Question:
I want to implement search for the country/state/city or nearby places in my android map Application, I know this question has already been asked <URL> post but after reading some comments I lost hope.So if anyone has implemented places api in android??
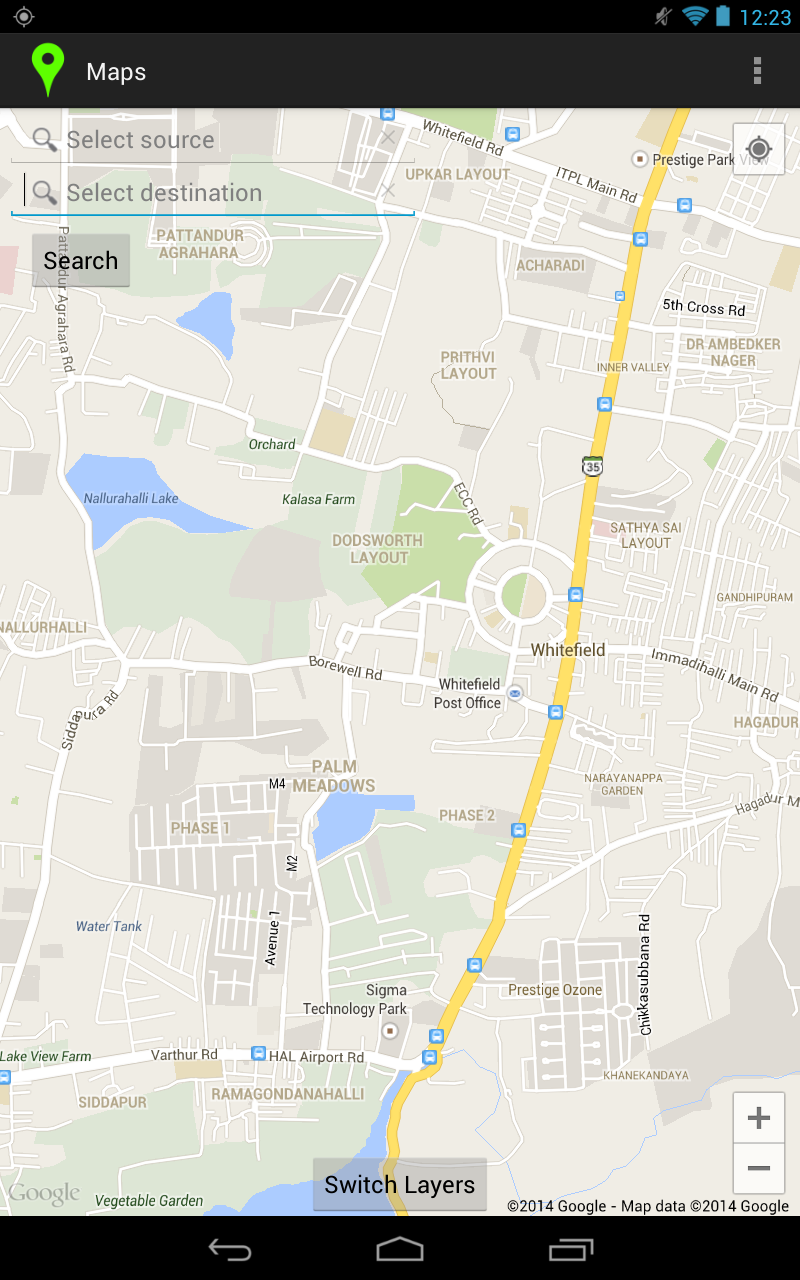
Answer: The straightforward way is to use the 'Google Geocoding API'. You can access it with
<URL>
That will return you a 'JSON' with the location data for that address including latitude and longitude. Here's some code snippets from what I've done:
'''
try{
JSONConnectorGet jget=new JSONConnectorGet(url);
returnval=jget.connectClient();
results=returnval.getJSONArray("results");
resultobj=results.getJSONObject(0);
System.out.println(resultobj.toString());
geometry=resultobj.getJSONObject("geometry");
location=geometry.getJSONObject("location");
lati=location.getDouble("lat");
longi=location.getDouble("lng");
}
catch(Exception e){
e.printStackTrace();
}
a=new LatLng(lati, longi);
'''
Here 'JSONConnectorGet' is a class I wrote that can be used to send a 'HttpGet' request and receive back a 'JSONObject'. 'returnval' is a 'JSONObject' I've declared. 'url' is the URL given above with address replaced with whatever is searched.
Then you have to extract the 'LatLng' from the 'JSONObject'. The 'JSONObjects' and 'JSONArrays' I've used are declared outside the try-catch block. Now I have the Latitude and Longitude of my search place in 'a'.
Now I simply move the camera to that location.
'''
eventmap.animateCamera(CameraUpdateFactory.newLatLngZoom(a, 3.0f));
'''
You can add a marker at that 'LatLng' as well if you want.